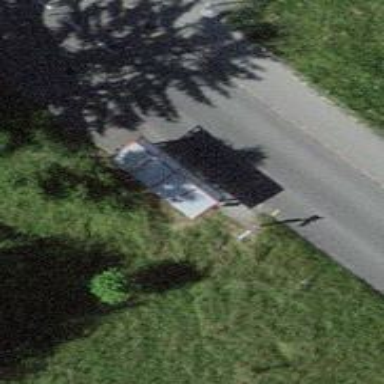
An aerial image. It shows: Bus stop with shelter. It is platform for public transport.